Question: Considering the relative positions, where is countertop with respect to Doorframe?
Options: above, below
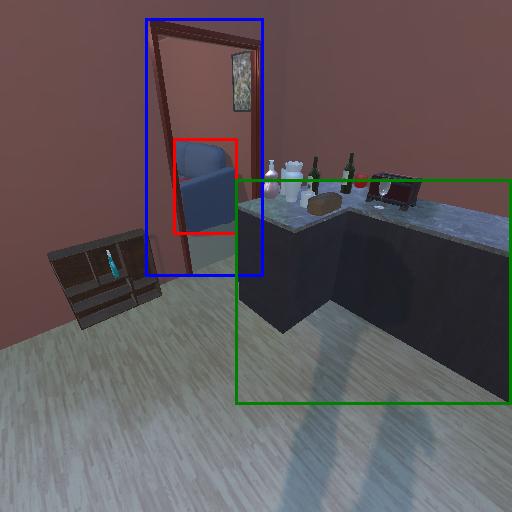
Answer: above